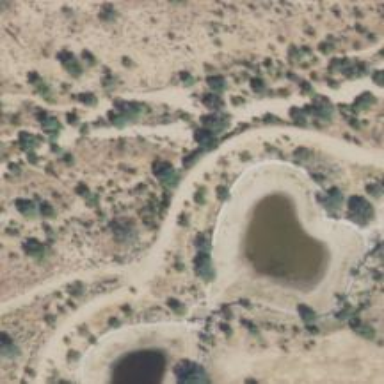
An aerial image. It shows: Dry lake bed.